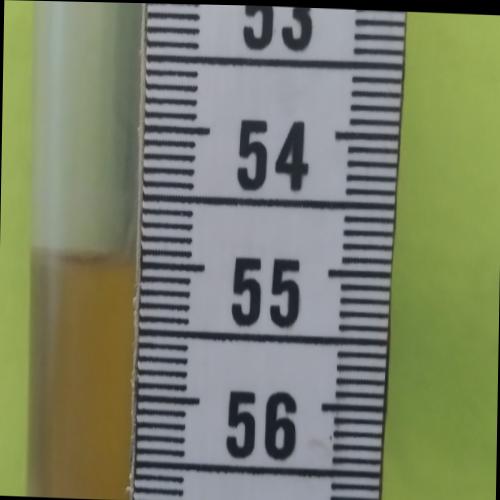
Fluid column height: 55.0 cm